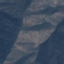
Land use / land cover class: HerbaceousVegetation